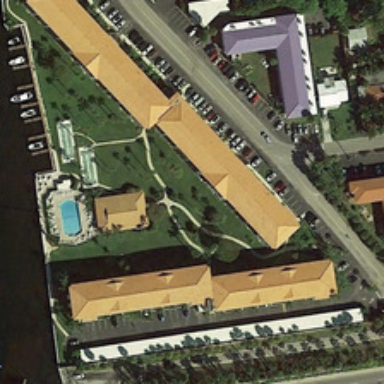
Several buildings with a swimming pool is near a river in a resort .